Current action and preconditions to check: trajectory_clear

Your task: For each precondition in the list above, predict whether it will hold at this action.

Consider the current scene as observed from the mobile robot's camera, and analyze the predicted future states of all dynamic agents (e.g., people, animals, vehicles, or any moving entities) within the NEXT SECOND.

IMPORTANT: Only answer "very likely" if you are absolutely certain—based on strong, clear evidence—that a dynamic agent will violate the precondition in the predicted future state. Do NOT answer "very likely" for unlikely, ambiguous, or low-probability risks.

Ask yourself for each precondition: Is there a high probability, with clear and convincing evidence, that the predicted future states of any dynamic agent will interfere with the predicted future state of the currently executing action within the NEXT SECOND, causing that precondition to fail?

Assess the risk level based on these predictions. Use "likely" or "very likely" if motions create a clear risk of interference.

Use "neutral" or "improbable" if agents are nearby but their predicted paths are clearly diverging or non-conflicting.

Failure Risk Categories: "very improbable", "improbable", "neutral", "likely", "very likely"

Answer Format: Output ONLY the probability_of_failure value from these categories: "very improbable", "improbable", "neutral", "likely", "very likely"

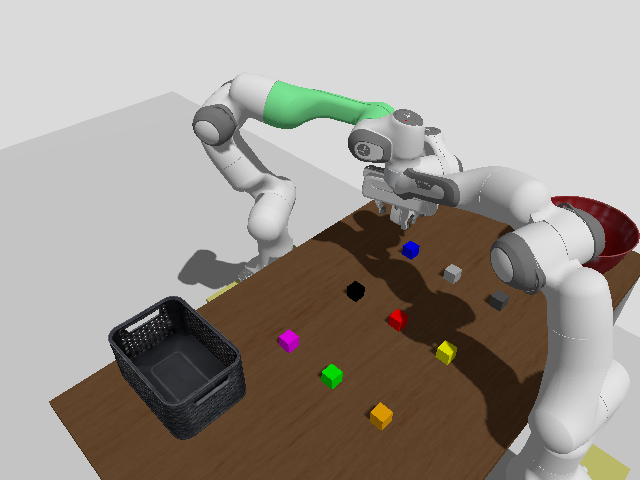

Answer: likely